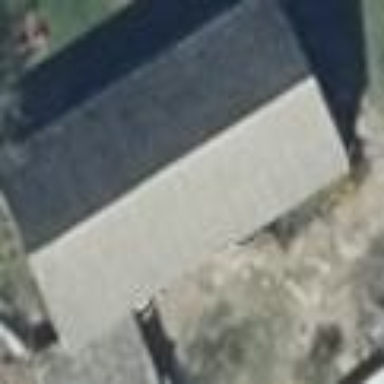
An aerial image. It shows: Building with gabled roof oriented along its length.